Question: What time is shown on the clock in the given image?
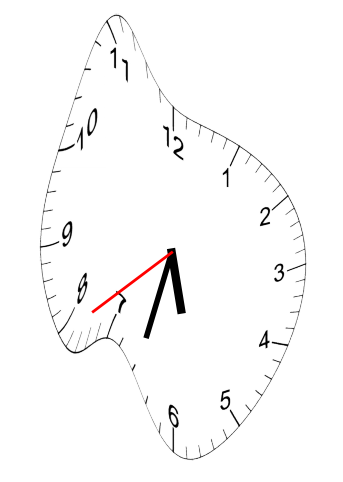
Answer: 05:32:39